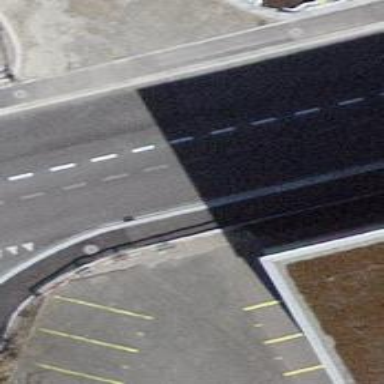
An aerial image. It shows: Road with traffic signals.